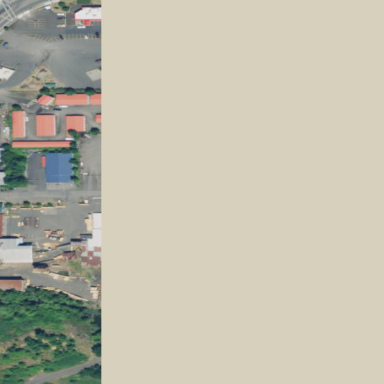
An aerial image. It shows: Industrial area.